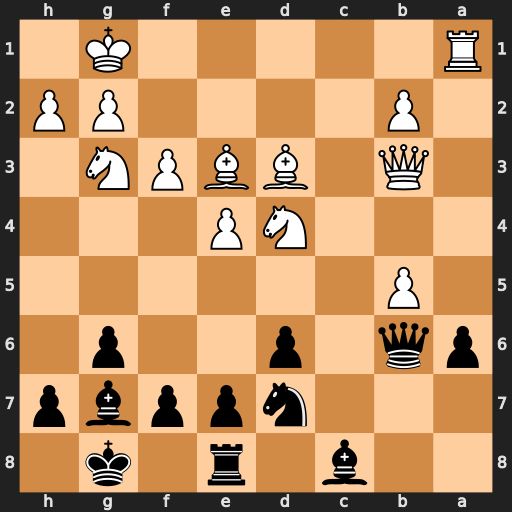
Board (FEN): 2b1r1k1/3nppbp/pq1p2p1/1P6/3NP3/1Q1BBPN1/1P4PP/R5K1
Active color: b
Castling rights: -
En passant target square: -
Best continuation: Bxd4 Bxd4 Qxd4+